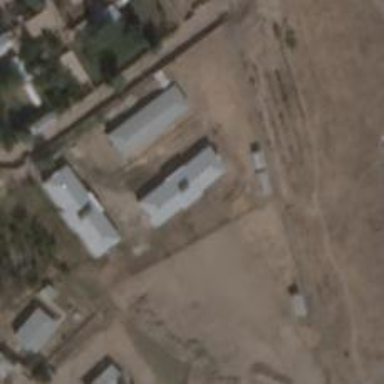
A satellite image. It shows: School.